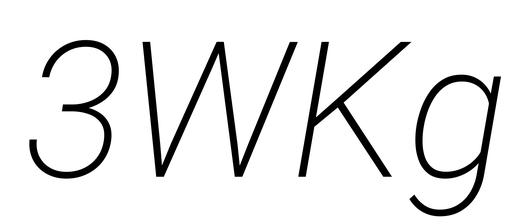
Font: Roboto-Italic_ExtraLight_Italic